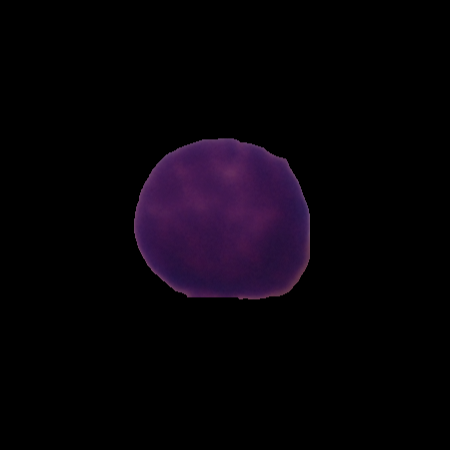
Label: healthy